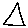
Label: triangle